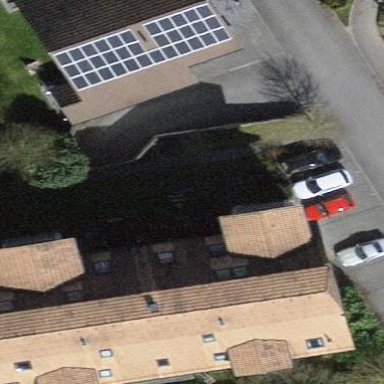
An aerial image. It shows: Image showing building with apartments.